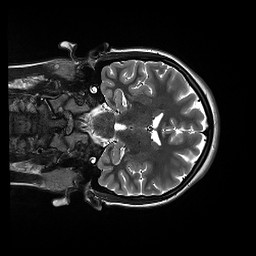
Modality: T2w
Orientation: coronal
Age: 18
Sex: female
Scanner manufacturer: siemens
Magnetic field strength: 3 T
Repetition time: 13.52 s
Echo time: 0.088 s